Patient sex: M
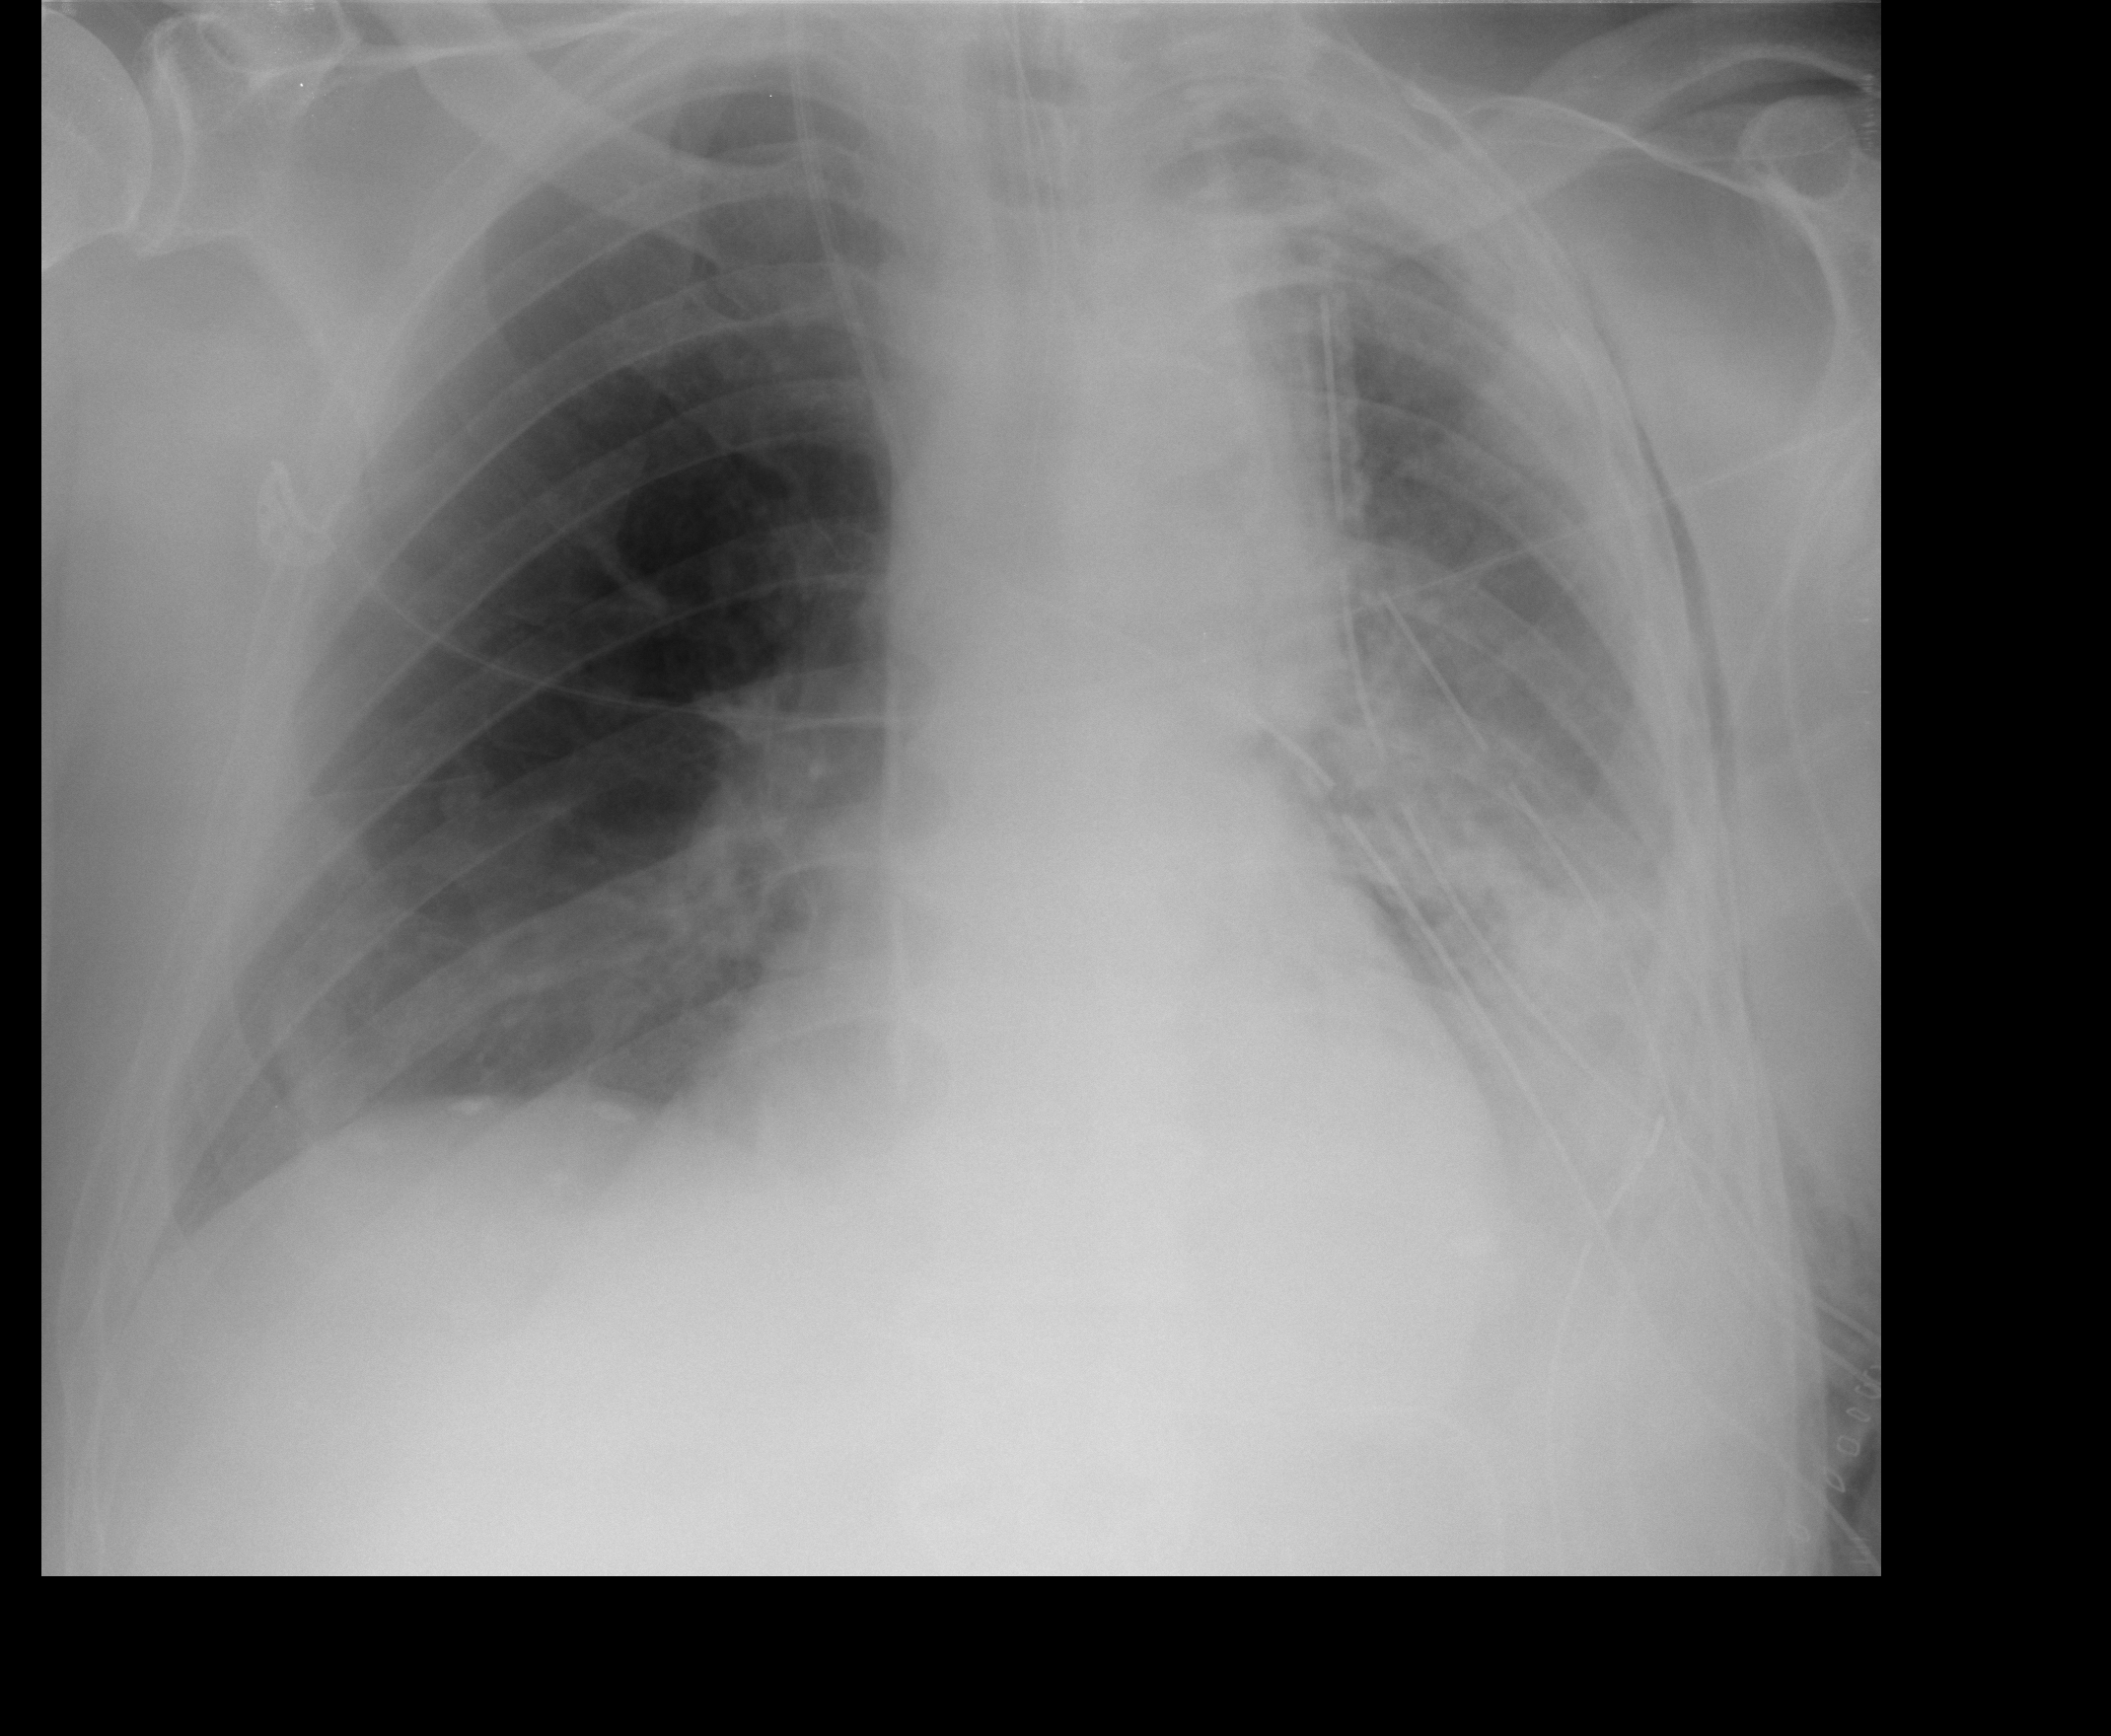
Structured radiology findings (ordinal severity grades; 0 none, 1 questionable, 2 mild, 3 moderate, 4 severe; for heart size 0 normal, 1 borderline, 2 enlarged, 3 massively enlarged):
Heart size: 0
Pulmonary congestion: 0
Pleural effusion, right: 0
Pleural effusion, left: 3
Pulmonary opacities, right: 0
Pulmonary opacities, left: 0
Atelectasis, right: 0
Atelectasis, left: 3